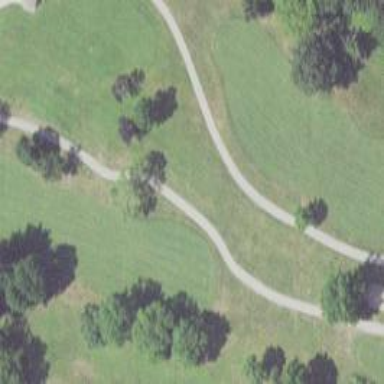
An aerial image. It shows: Service road designated as golf cart path.